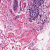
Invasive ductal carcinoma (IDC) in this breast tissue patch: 0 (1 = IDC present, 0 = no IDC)